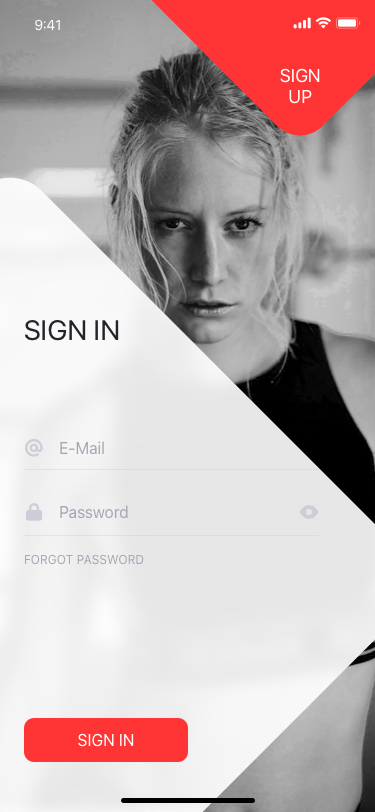
Text in this UI design:
SIGN UP
SIGN IN
FORGOT PASSWORD

Password

E-Mail

SIGN IN